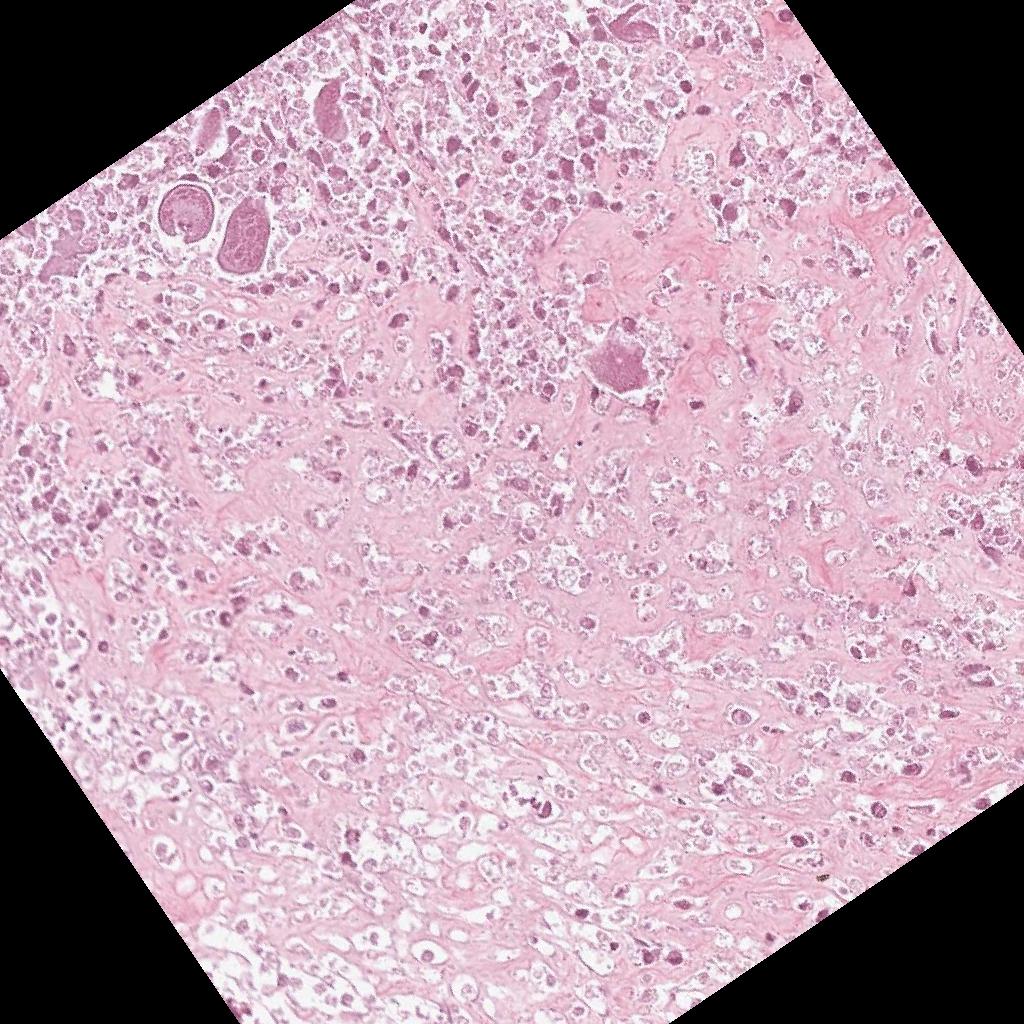
Label: Non-Viable-Tumor